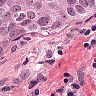
Metastatic tissue present: yes